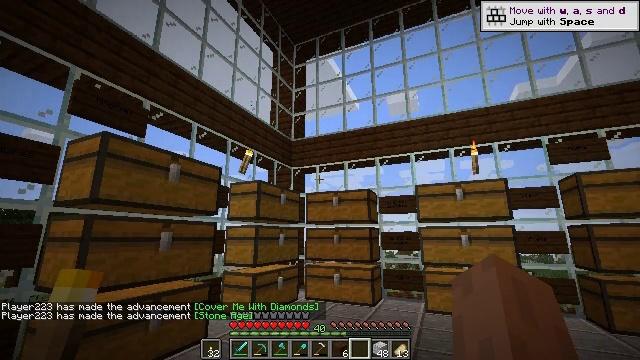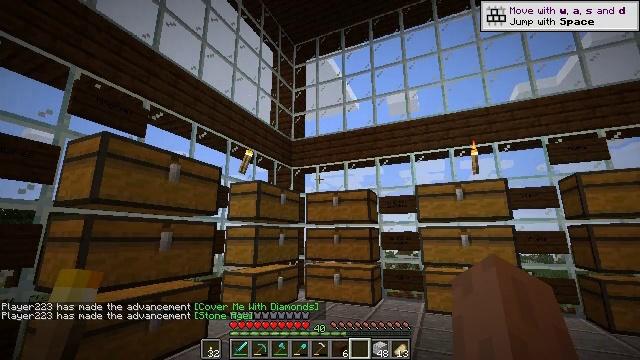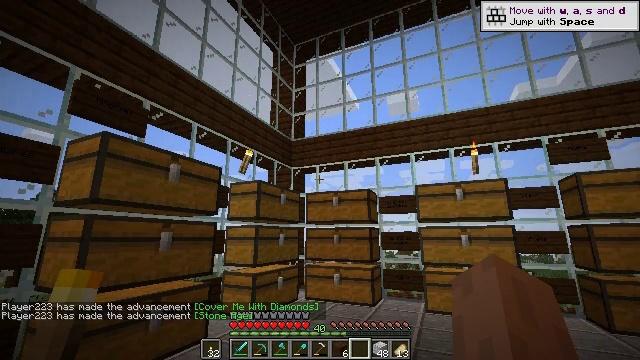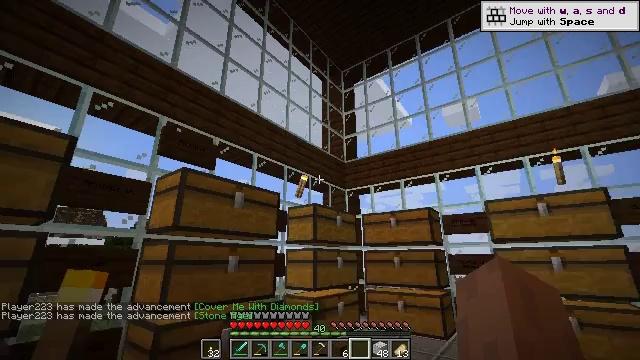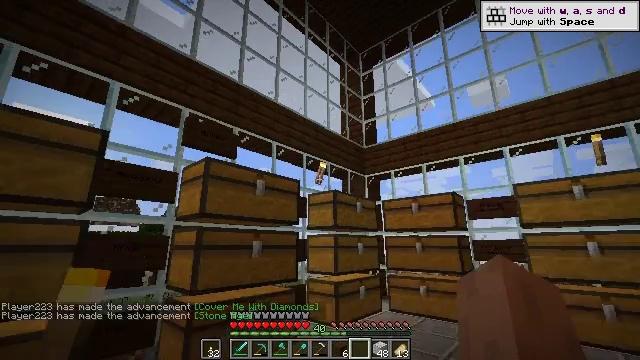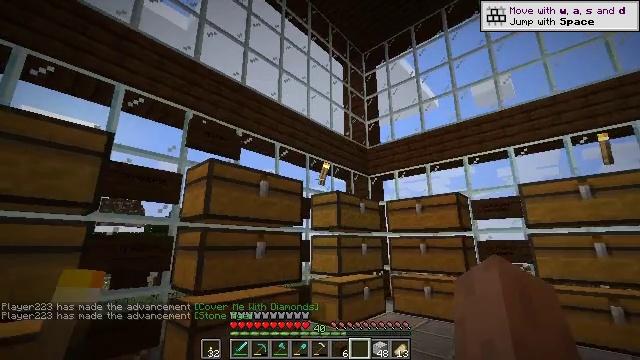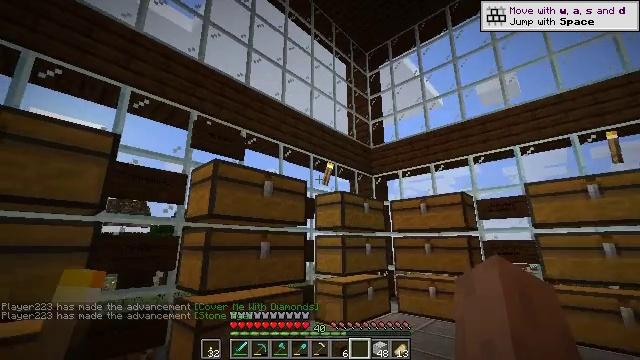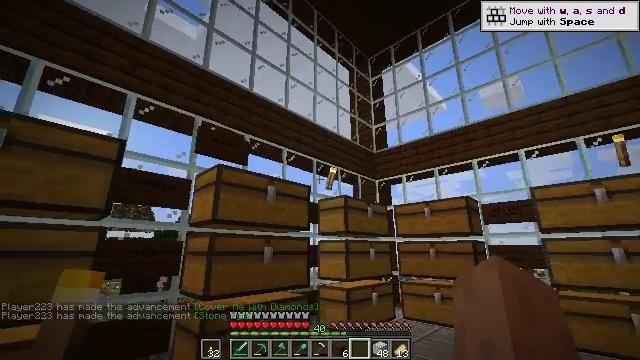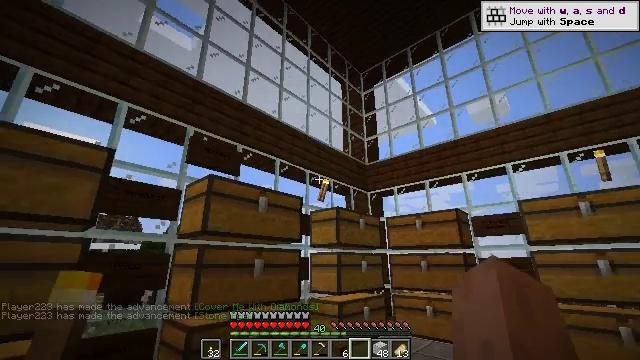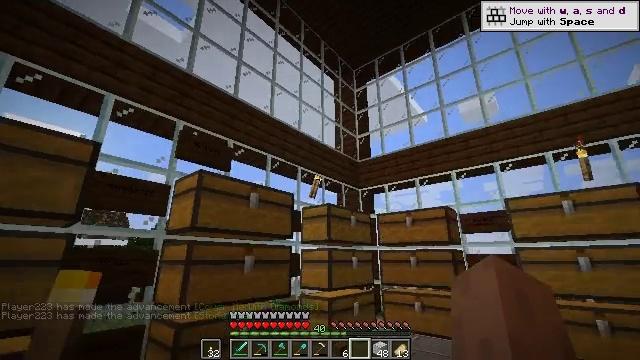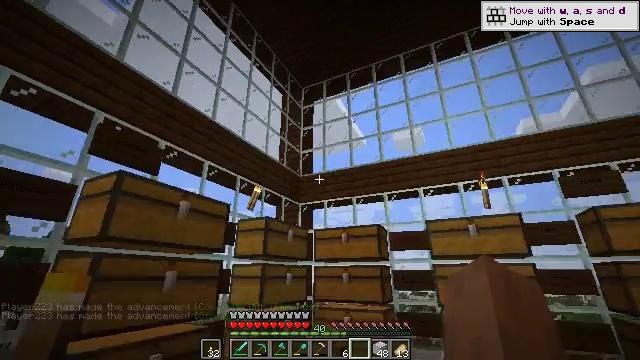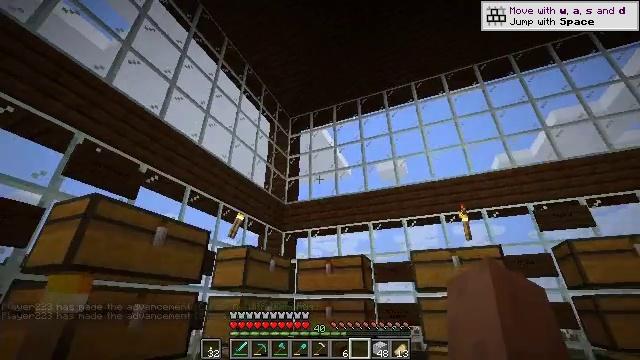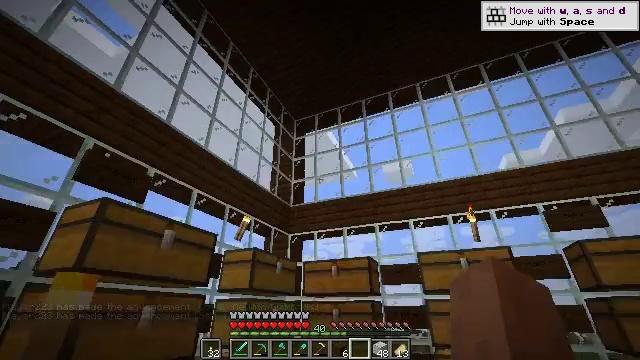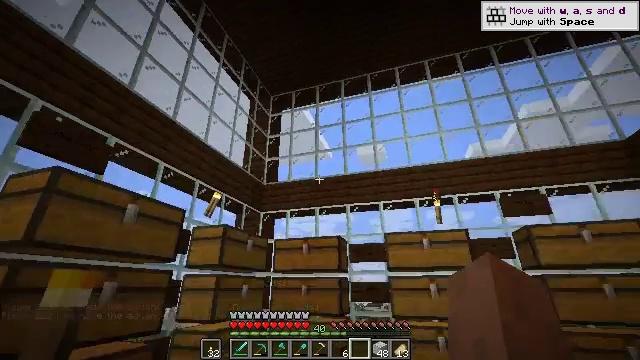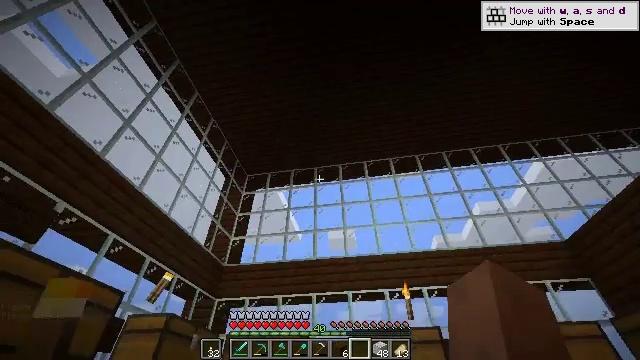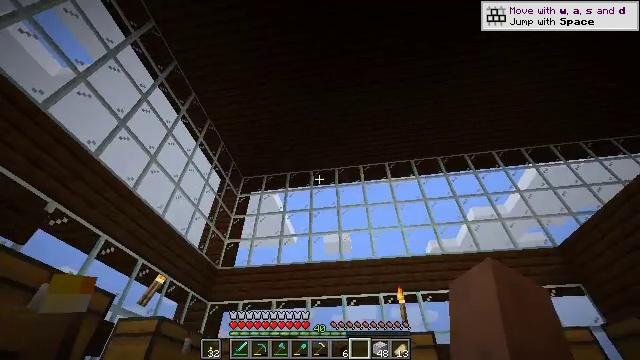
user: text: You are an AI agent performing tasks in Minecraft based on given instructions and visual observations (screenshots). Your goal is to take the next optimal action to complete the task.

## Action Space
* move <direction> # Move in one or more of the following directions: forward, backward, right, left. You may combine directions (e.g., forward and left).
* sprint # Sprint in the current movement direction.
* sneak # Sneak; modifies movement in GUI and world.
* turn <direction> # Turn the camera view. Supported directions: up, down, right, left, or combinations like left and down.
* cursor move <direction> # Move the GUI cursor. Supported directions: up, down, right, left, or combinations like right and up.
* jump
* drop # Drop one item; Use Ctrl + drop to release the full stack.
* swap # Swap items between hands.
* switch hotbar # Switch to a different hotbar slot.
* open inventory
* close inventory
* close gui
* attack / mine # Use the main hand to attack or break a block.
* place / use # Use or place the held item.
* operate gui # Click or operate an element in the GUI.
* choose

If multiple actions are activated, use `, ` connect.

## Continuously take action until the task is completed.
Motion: motion action
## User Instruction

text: Chop down the dark oak log.
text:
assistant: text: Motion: no_op
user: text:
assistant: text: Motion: no_op
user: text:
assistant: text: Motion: turn left and up
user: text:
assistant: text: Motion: turn left and down
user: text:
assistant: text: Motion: no_op
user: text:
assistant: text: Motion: no_op
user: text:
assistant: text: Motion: turn up
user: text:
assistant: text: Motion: turn right and up
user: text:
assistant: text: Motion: turn right
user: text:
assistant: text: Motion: turn right and up
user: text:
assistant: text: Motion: turn right and up
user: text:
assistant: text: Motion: turn left
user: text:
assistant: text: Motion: turn right and down
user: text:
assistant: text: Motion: turn right and up
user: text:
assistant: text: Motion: turn right
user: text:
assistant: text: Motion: no_op
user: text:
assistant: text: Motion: no_op
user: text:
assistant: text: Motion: no_op
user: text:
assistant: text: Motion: turn right
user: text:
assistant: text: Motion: turn right and down
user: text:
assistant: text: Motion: turn down
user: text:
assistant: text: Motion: turn left and up
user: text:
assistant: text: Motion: turn left and up
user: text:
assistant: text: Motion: turn left and down
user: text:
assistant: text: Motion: turn right and down
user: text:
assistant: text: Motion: turn right and down
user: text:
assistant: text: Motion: turn right
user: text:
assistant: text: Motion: turn right
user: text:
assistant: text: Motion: turn right
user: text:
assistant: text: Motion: no_op